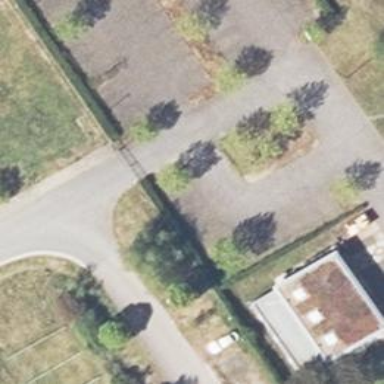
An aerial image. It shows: Road serving as parking aisle.